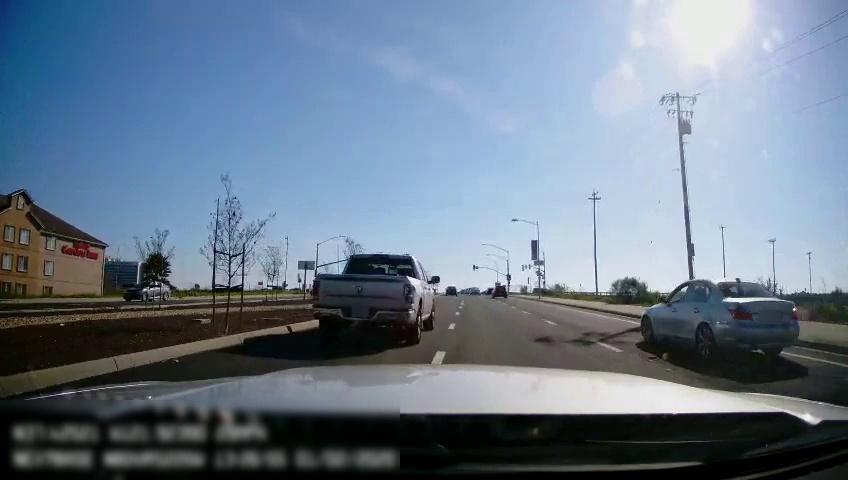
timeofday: Day
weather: Sunny
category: Drivable Space
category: Drivable Space
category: Vehicles | Car
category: Vehicles | Car
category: Vehicles | Car
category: Vehicles | Car
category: Vehicles | Car
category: Vehicles | Truck
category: Lanes | Alternate Lane
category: Lanes | Current Lane
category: Lanes | Current Lane
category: Lanes | Opposite Lane